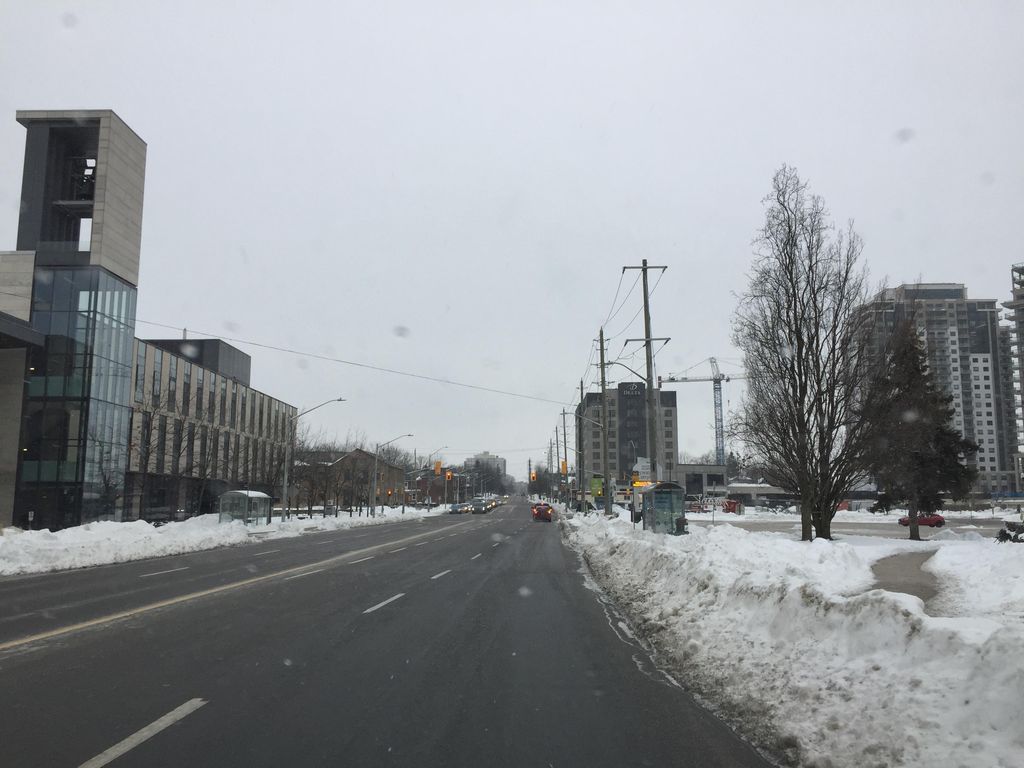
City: kitchener-waterloo